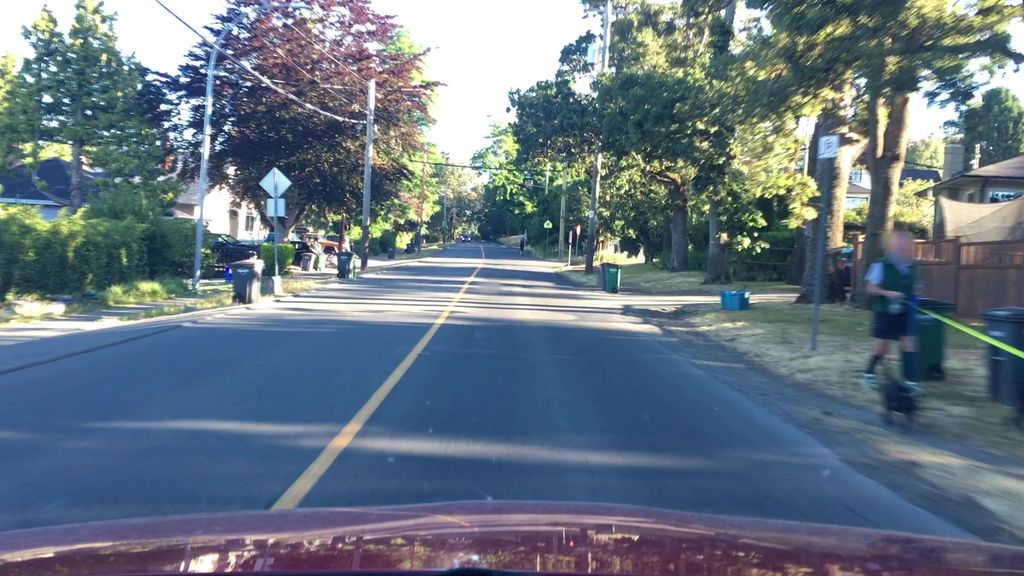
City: victoria